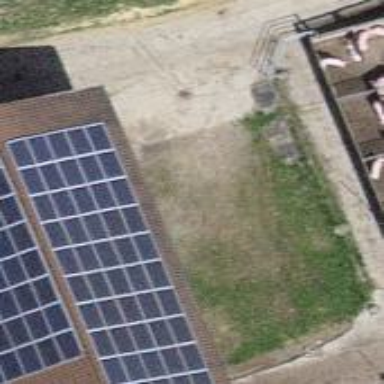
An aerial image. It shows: Solar power generator using photovoltaic panels.